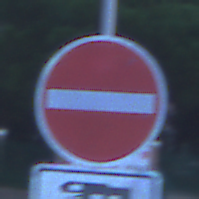
Verkehrszeichen: VerbotDerEinfahrt
Zusatzzeichen unten: MehrspurigeFahrzeugeFrei10
Umgebung: Outdoor, Urban
Tageszeit: Dawn
Wetter: PartlyCloudy
Licht: Natural
Jahreszeit: NotSpecified
Kontrast: LowContrast